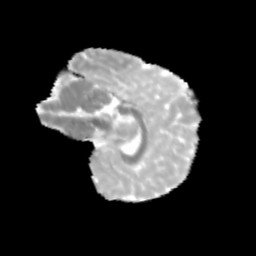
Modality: MD
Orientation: sagittal
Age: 12
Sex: male
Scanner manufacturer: siemens
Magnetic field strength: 3 T
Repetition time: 3.8 s
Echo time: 0.07 s